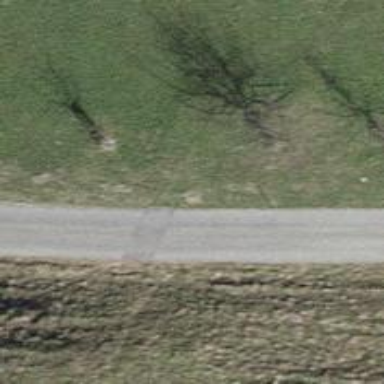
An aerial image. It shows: Unclassified road.